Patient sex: M
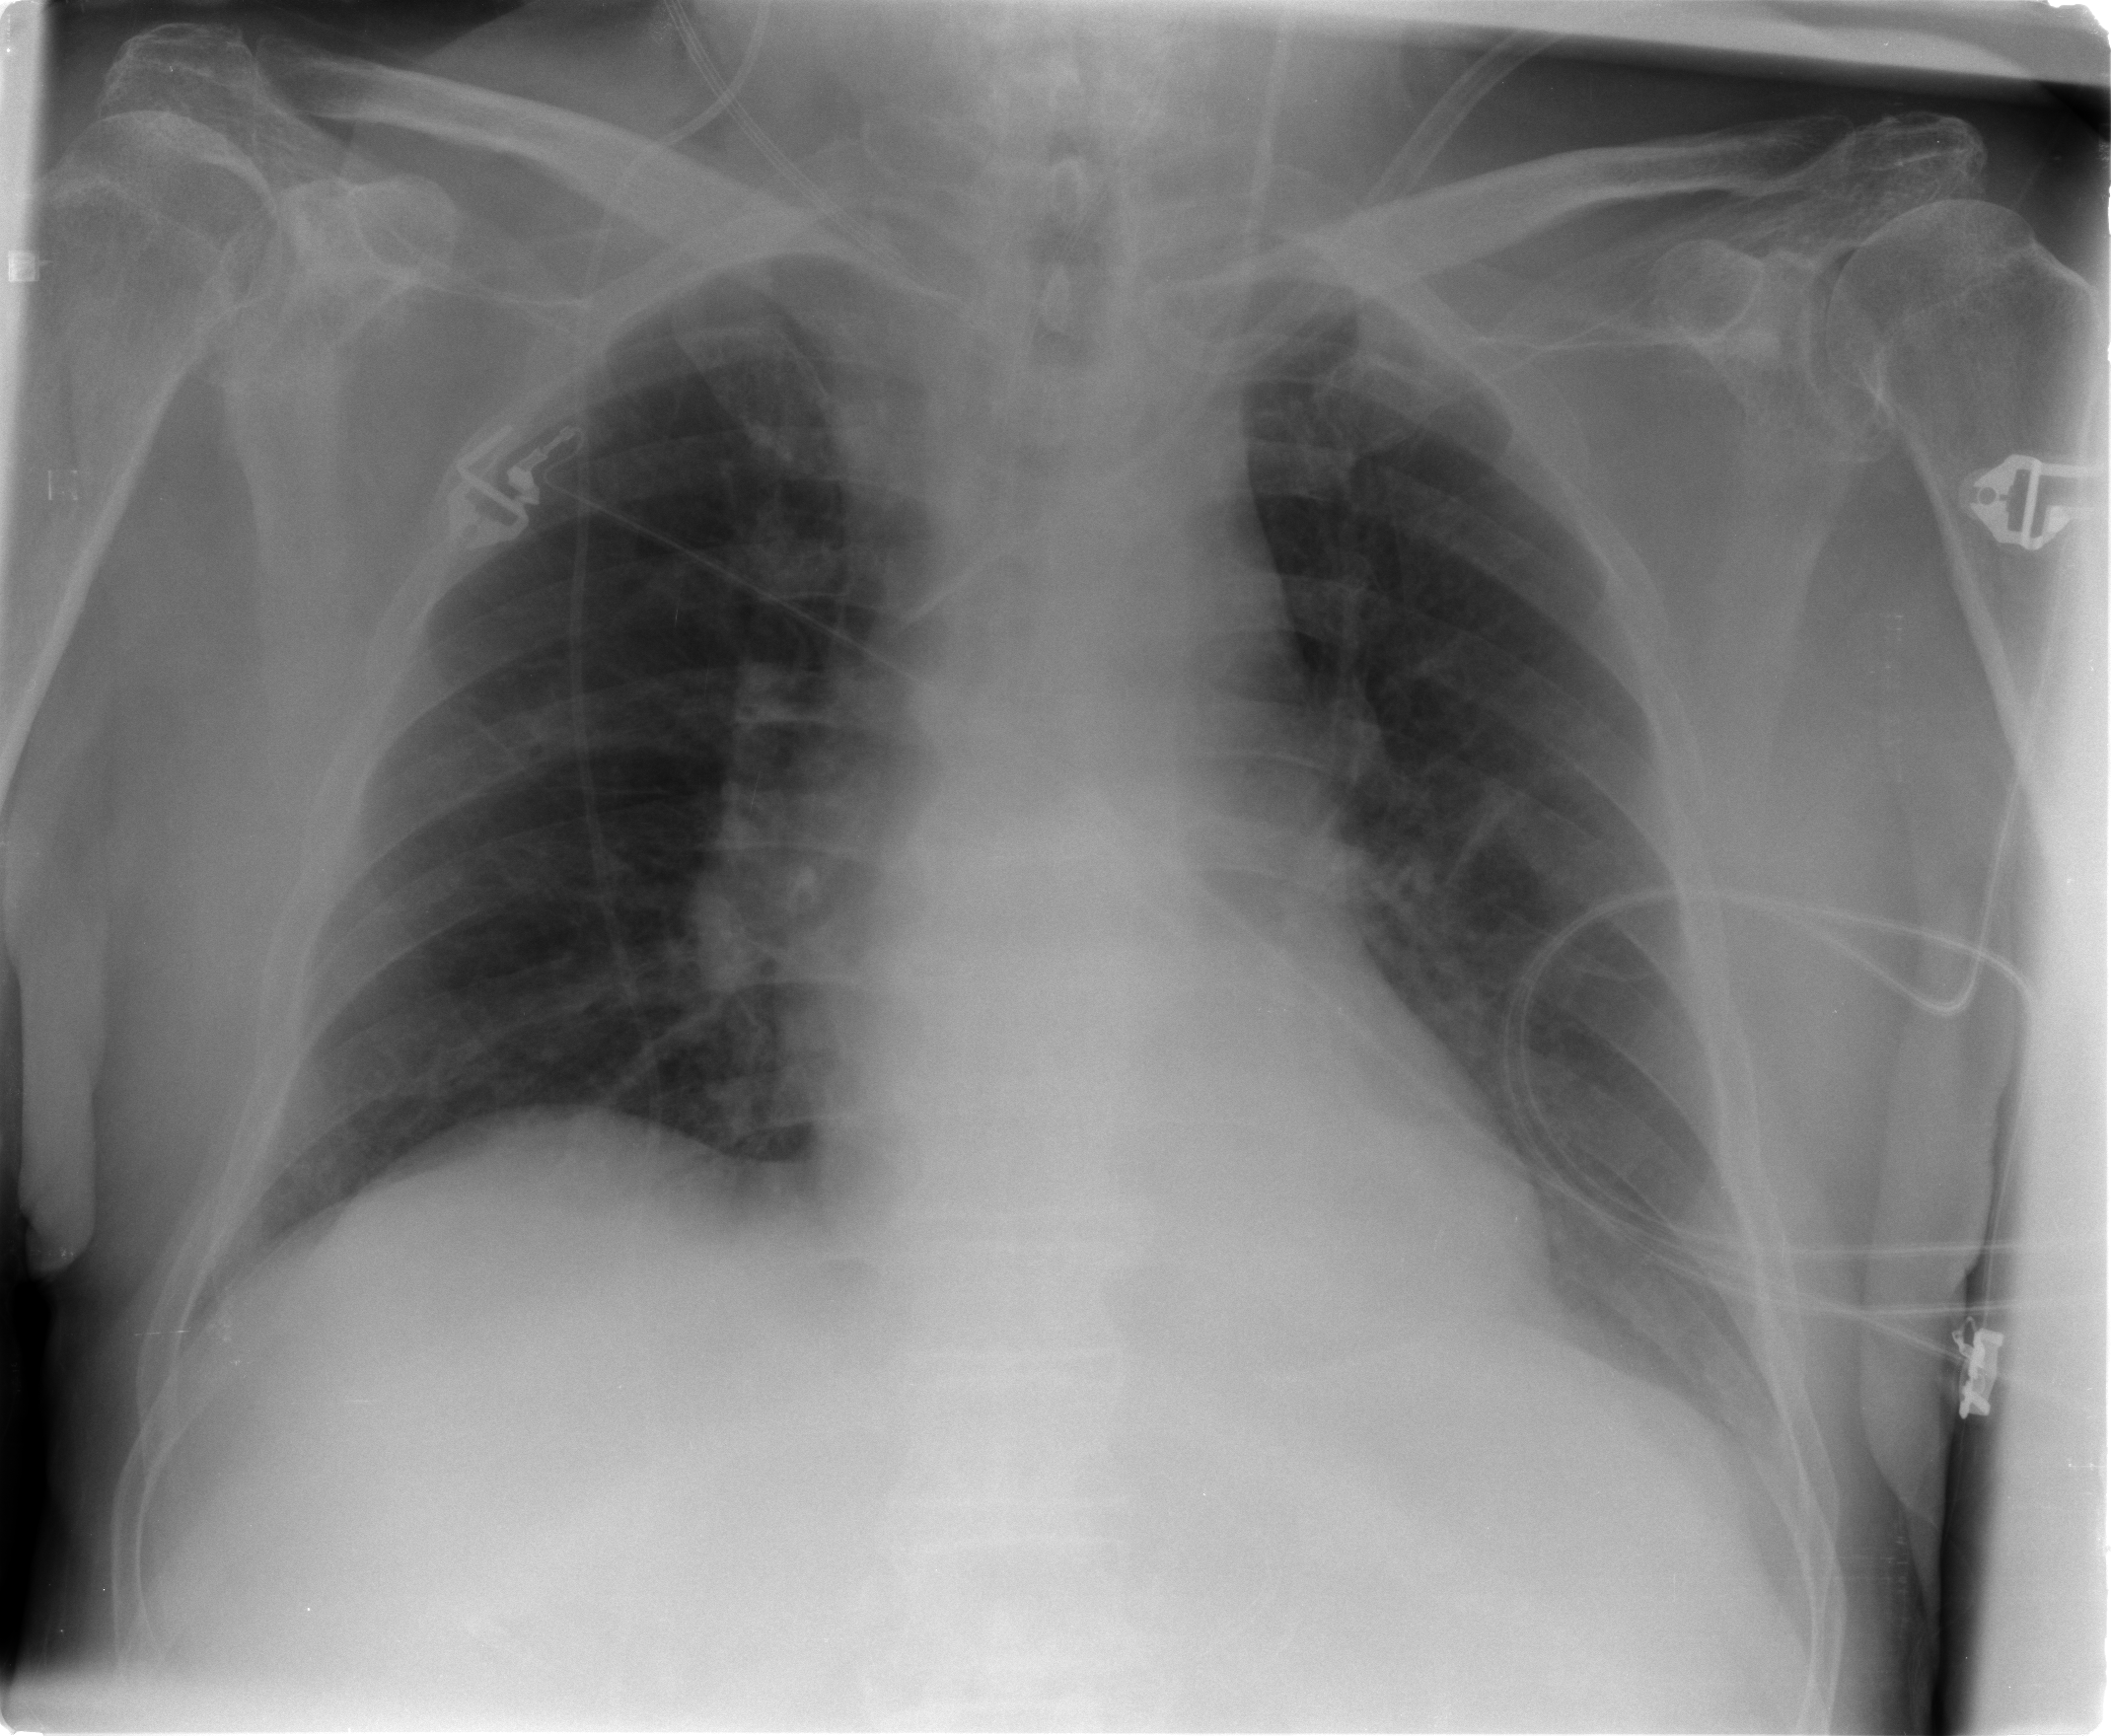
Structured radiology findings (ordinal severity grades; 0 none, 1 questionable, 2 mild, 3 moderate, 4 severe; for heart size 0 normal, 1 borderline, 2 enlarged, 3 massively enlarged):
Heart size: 0
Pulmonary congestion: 0
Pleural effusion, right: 0
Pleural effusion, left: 1
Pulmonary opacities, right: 0
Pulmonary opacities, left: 0
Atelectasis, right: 0
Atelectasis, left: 2